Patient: sex M, age 64
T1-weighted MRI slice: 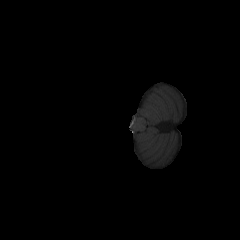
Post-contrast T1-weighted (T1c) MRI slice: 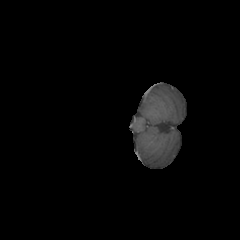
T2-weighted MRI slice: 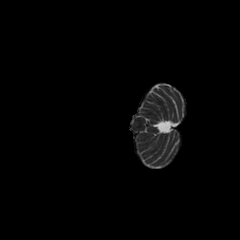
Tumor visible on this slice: no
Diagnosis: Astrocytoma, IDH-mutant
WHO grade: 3